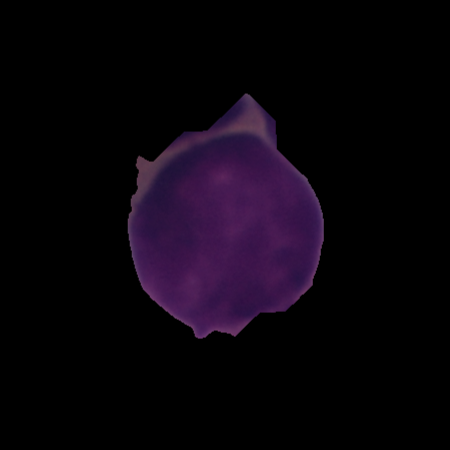
Label: cancer